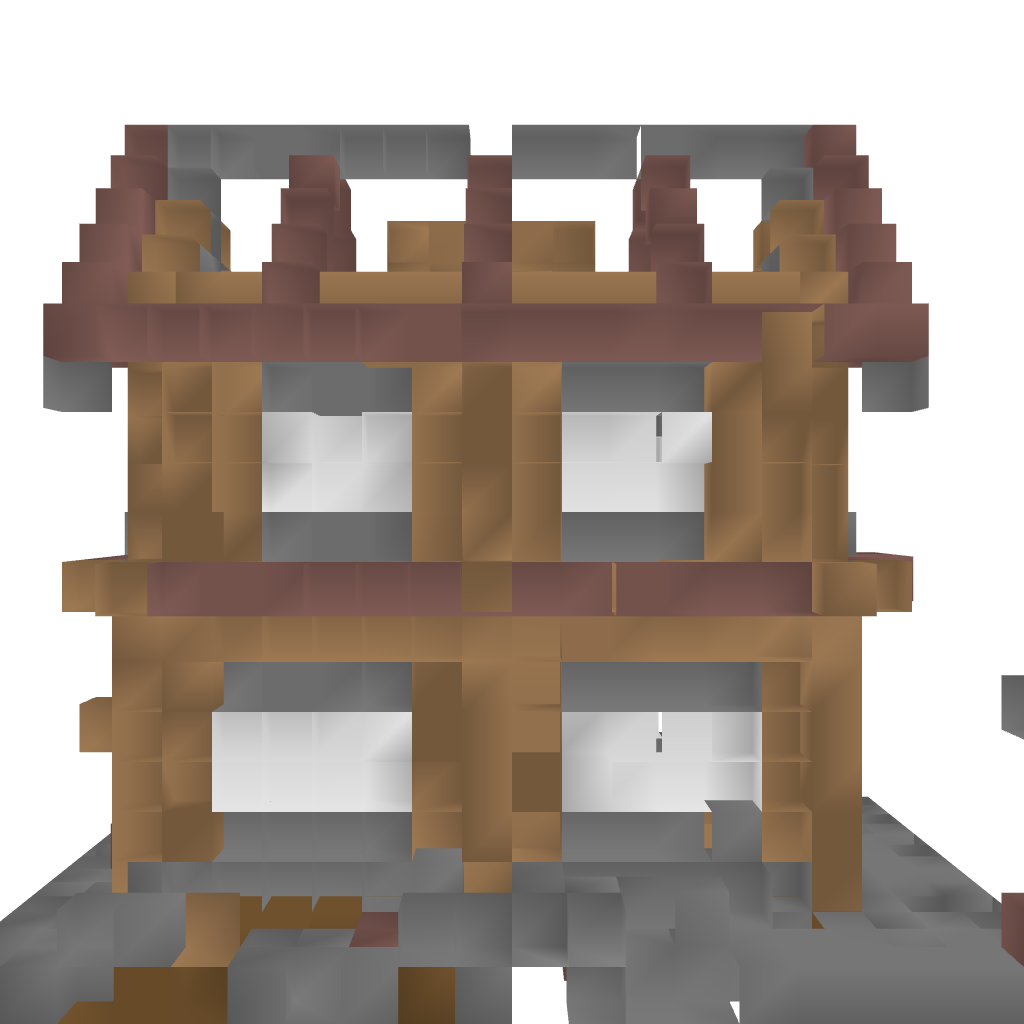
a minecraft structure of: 2 story rustic house high quality